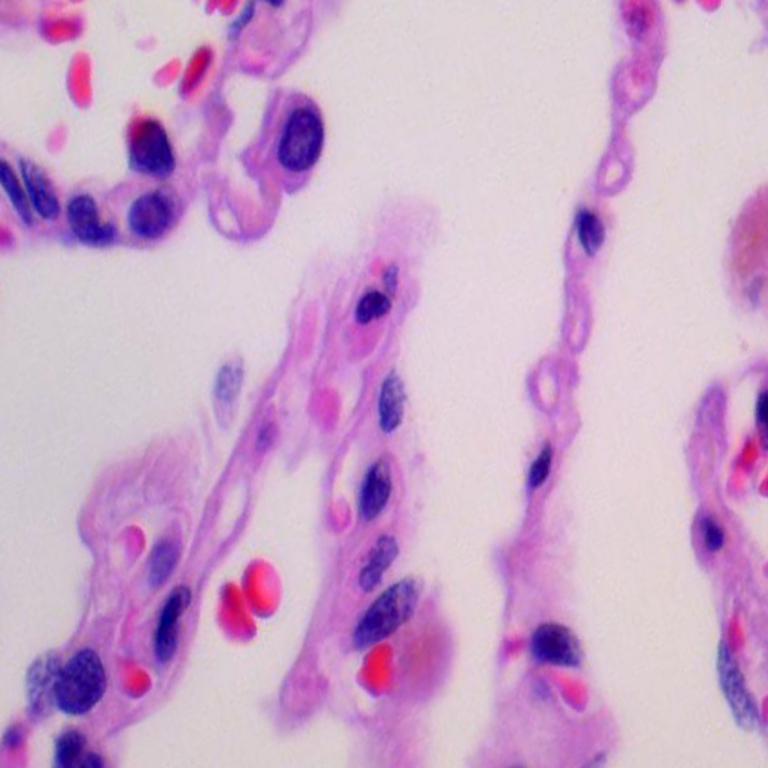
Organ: lung
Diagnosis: benign